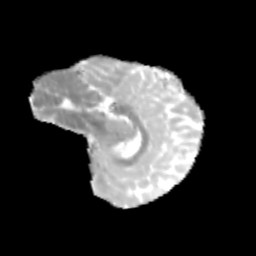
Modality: MD
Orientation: sagittal
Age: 11
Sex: female
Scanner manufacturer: siemens
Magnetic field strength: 3 T
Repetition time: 3.8 s
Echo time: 0.07 s